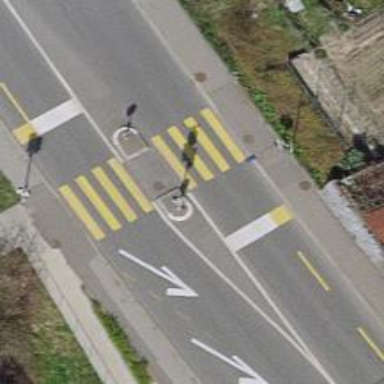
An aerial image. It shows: Road crossing with traffic signals and pedestrian island.